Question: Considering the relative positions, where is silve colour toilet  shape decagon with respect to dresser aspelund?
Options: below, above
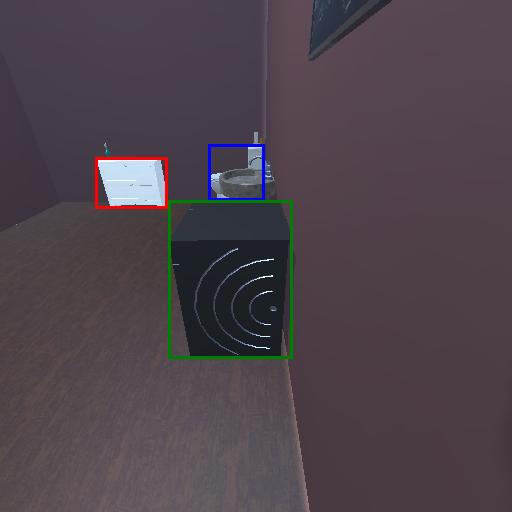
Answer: below